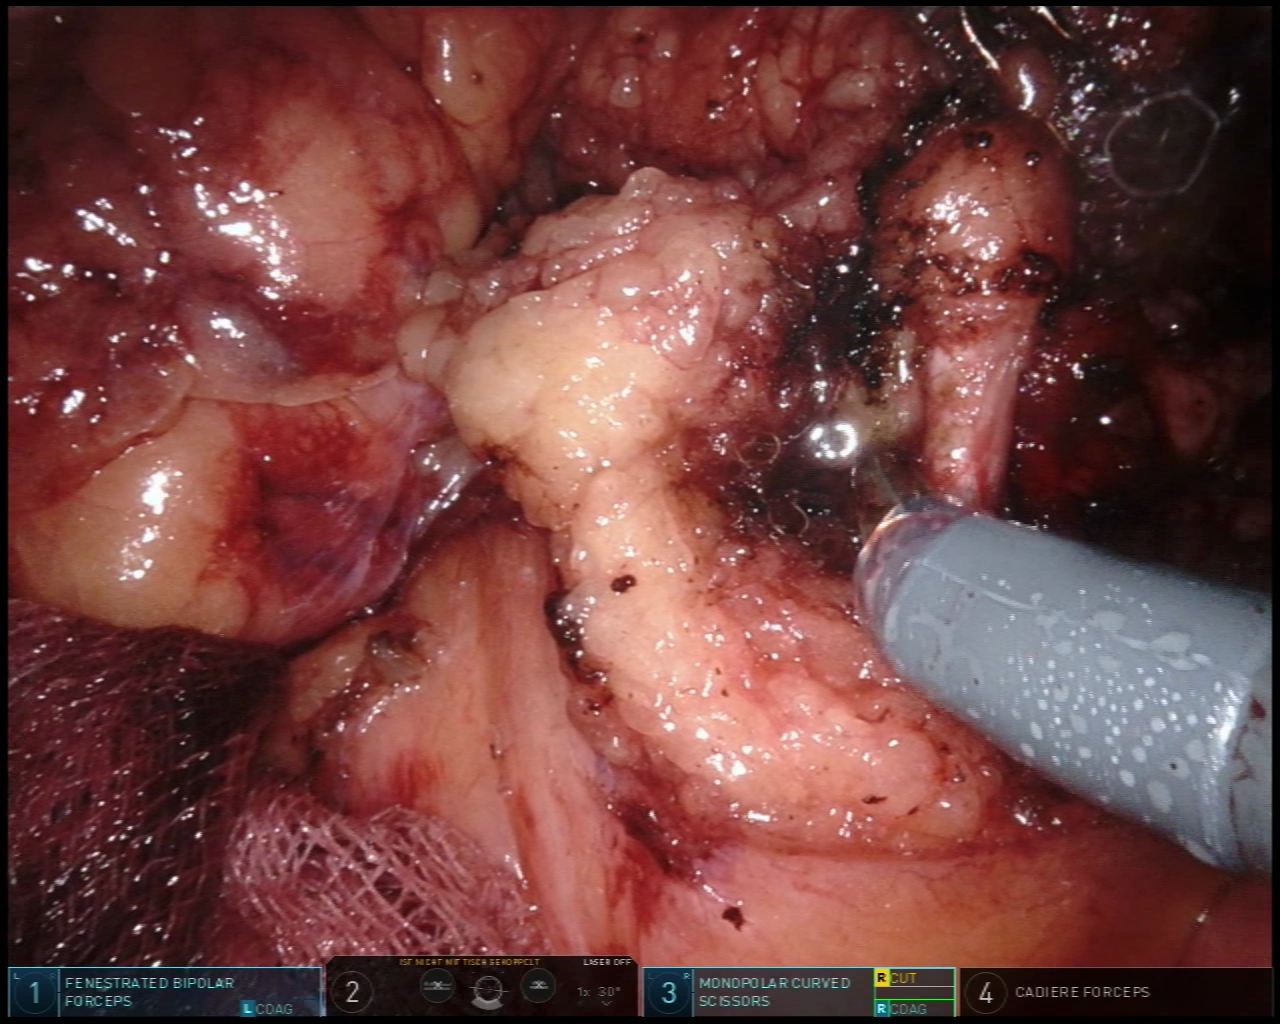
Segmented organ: inferior_mesenteric_artery
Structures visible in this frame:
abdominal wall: no
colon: no
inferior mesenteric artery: yes
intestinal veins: no
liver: no
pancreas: no
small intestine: no
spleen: no
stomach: no
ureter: no
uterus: no
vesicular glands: no